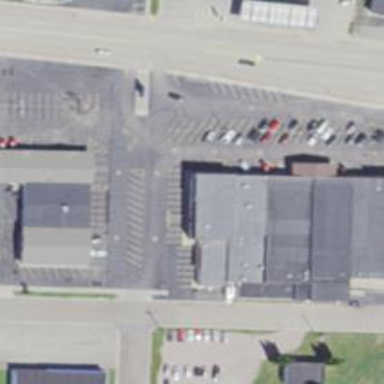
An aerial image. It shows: Supermarket located in building.